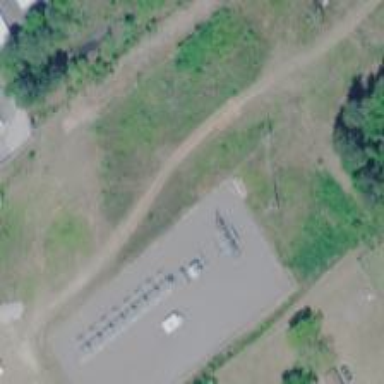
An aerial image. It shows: Distribution substation surrounded by fence.